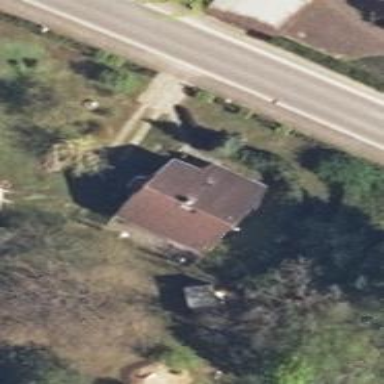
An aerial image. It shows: House with gabled roof oriented along the structure.